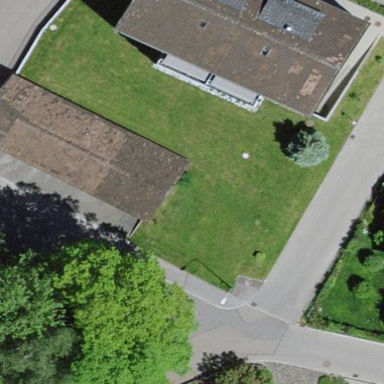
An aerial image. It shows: Group of garages.